Field crop: maize
Growth stage: 2
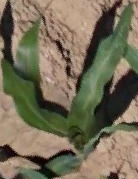
Species: maize